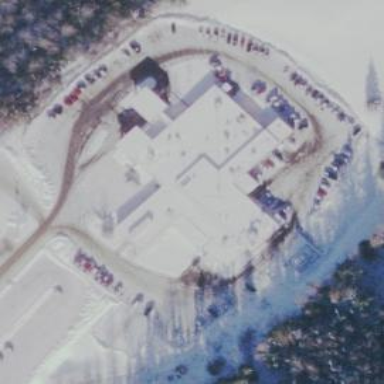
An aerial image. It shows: Hospital providing healthcare services.